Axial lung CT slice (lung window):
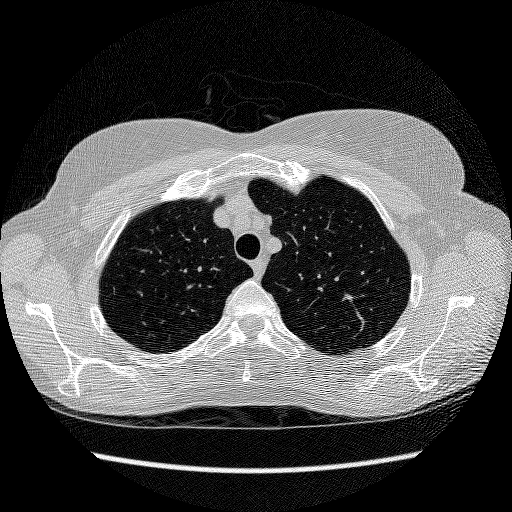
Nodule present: no